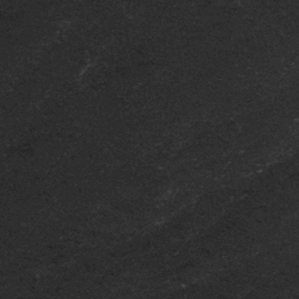
Label: frost